Question: I am doing a web application where i am pulling in an image from an IP camera, and I need to be able to see if there is a car in the parking spot. I wanted to do this using some sort of shape detection but all I can seem to find is face detection port from c++ and basic shapes such as squares. Can someone point me in the right direction so I can make my own shape detection?
Right now I am drawing the blue box and getting the images data for the x,y,h,w and seeing if I can get any other colors besides the 0xFFFFFF of the parking lot but it doesnt work at night at it will be skewed for humans walking.
Any help would be appreciated..
'''
function drawgrid(){
context.drawImage(img, 0, 0);
localStorage.setItem( "savedImageData", canvas.toDataURL("image/png") );
context.beginPath();
context.rect(308, 240, 250, 100);
context.lineWidth = 2;
context.strokeStyle = 'blue';
context.stroke();
var dataURL = canvas.toDataURL();
}
'''
this is grabbing image data saving it to local storage where I then loop through every pixel, however I don't think this is the correct way of going about it.
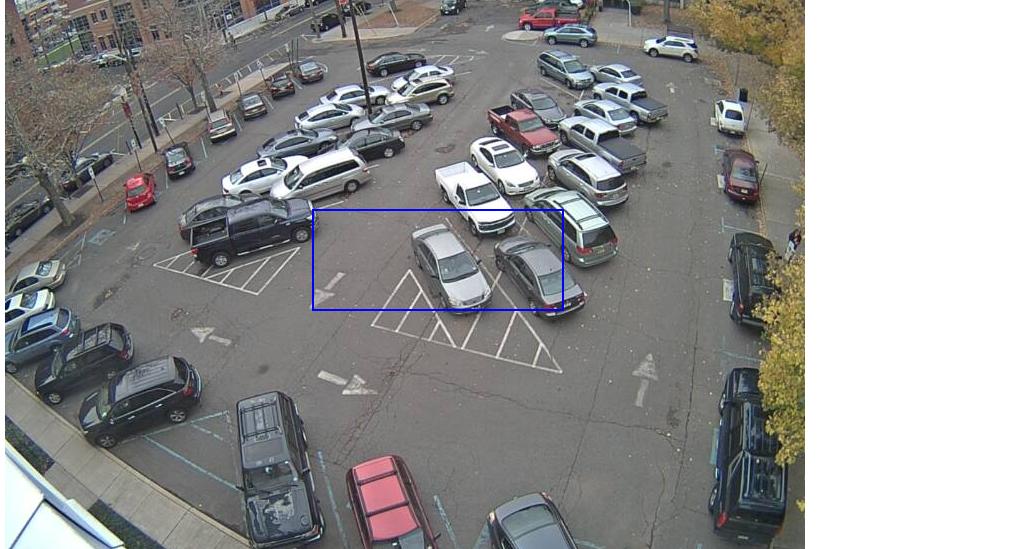
Answer: The question is perhaps a bit broad for SO but you can use something like the following approach to get closer:
- - - <URL>-
It sounds perhaps simple enough but you are in for a variety of challenges such as light conditions and noise, small movements versus large movements. It's (almost) all about finding and tweaking the values, sample rates, threshold values until you have something that matches your situation. The values will vary for day and night light conditions, for example in the night or when poor light (cloudy, heavy dark weather) you will have to deal with a lot of noise in the image. For cloudy and windy days where light changes a lot you will have to deal with thresholds and sample rates, if your camera is set to automatically adjust itself you will have various luminance values depending on white balance (even when converted to grey-scale), f-stop, shutter-time and so on.
They will all affect the result but it's how much will allow this to affect which determines the results in the end and where the statistical part comes in.
There are several other ways but it's a very broad topic. In any case, I hope this can give you some points in the hopefully right direction.